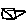
Label: square